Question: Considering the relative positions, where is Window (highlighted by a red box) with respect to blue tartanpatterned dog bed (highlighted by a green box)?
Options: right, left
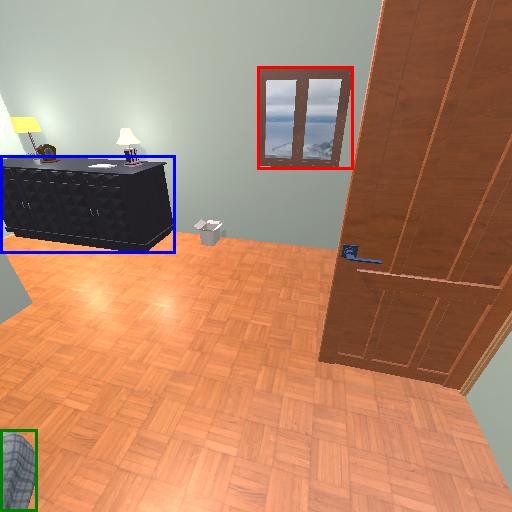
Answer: right